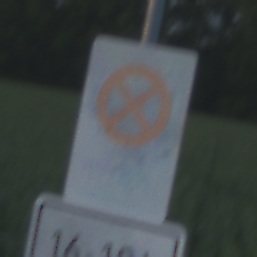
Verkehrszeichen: Taxenstand
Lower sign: ZeitangabenOhneBeschraenkungAufWochentage1
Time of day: SunriseSunset
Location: Outdoor (Nature)
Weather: PartlyCloudy
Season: NotSpecified
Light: Natural